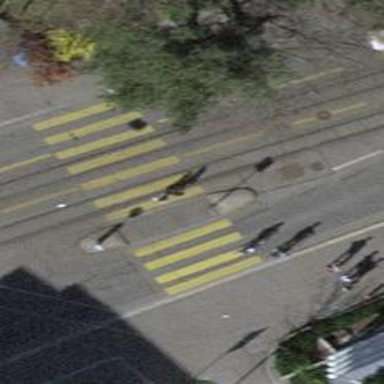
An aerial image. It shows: Tram crossing on the railway.